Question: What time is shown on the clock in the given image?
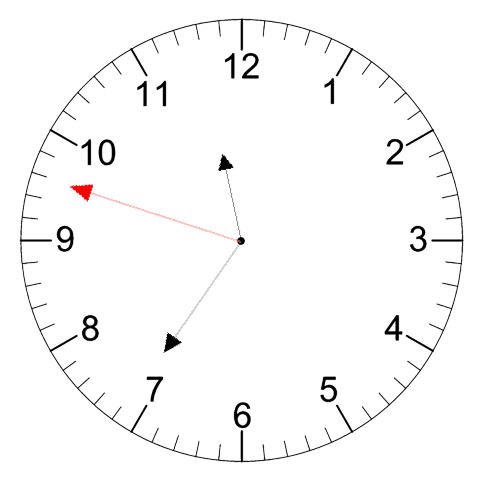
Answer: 11:35:48